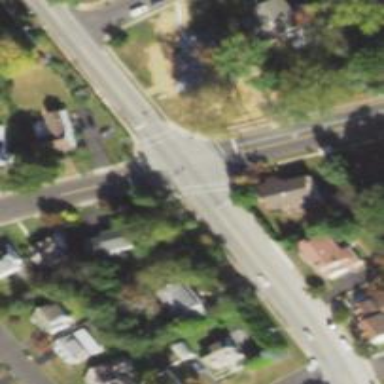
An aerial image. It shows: Marked crossing on footway.